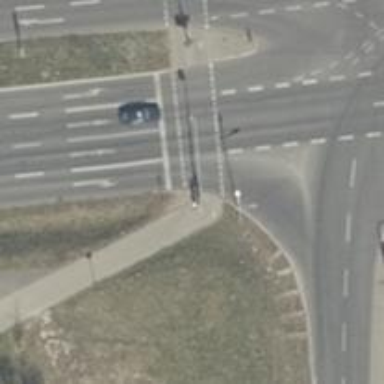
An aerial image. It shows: Road with traffic signals.